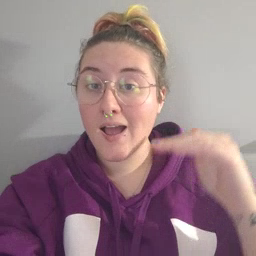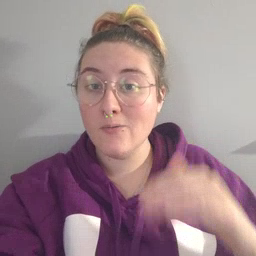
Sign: child